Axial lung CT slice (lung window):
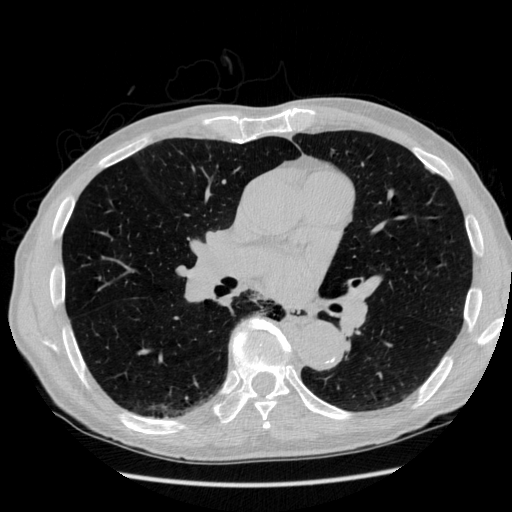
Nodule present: no